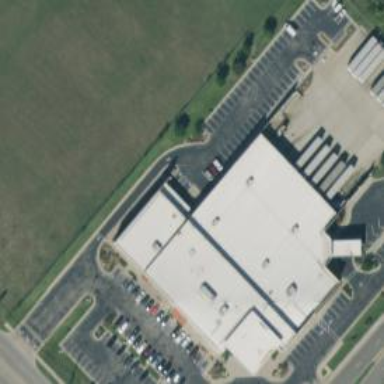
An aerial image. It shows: Building.